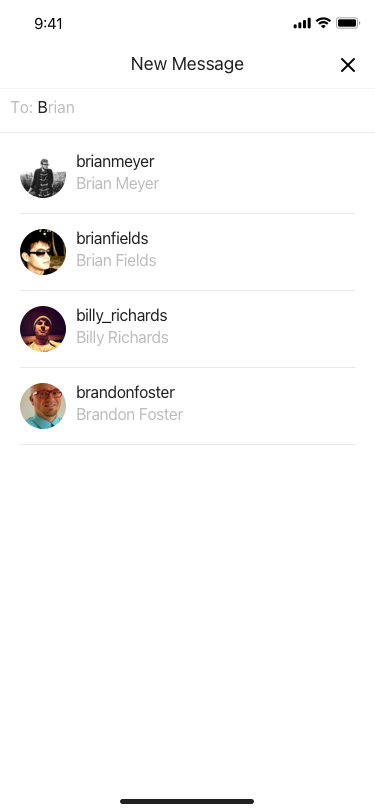
Text in this UI design:
brianmeyer
Brian Meyer
brianfields
Brian Fields
billy_richards
Billy Richards
brandonfoster
Brandon Foster
To: Brian